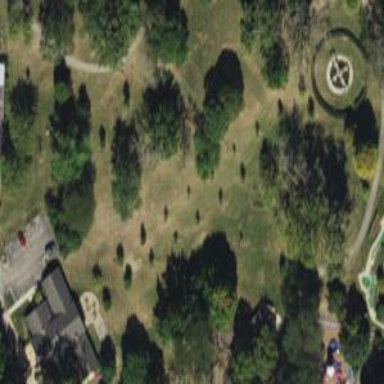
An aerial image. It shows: Disc golf hole.